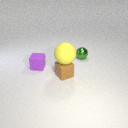
large yellow rubber sphere above small brown rubber cube